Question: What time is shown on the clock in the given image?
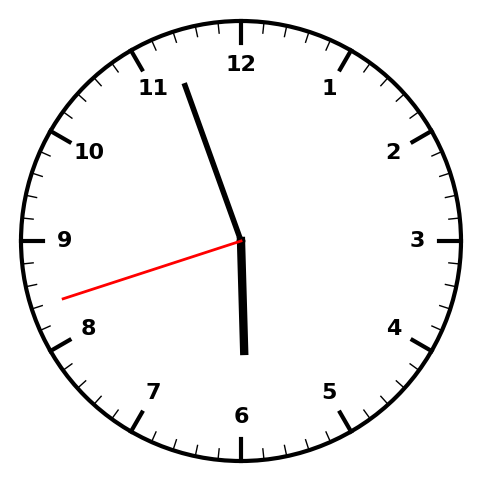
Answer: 05:56:42